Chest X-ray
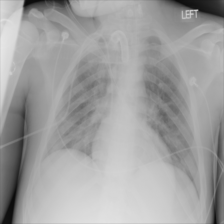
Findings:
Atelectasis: negative
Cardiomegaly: negative
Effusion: negative
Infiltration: negative
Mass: negative
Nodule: negative
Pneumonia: negative
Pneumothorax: negative
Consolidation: negative
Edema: negative
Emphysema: negative
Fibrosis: negative
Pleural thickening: negative
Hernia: negative